Interaction volume radius: 5 \u00c5
Interaction volume height: 15 \u00c5
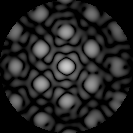
Disorder parameter: 0.2258